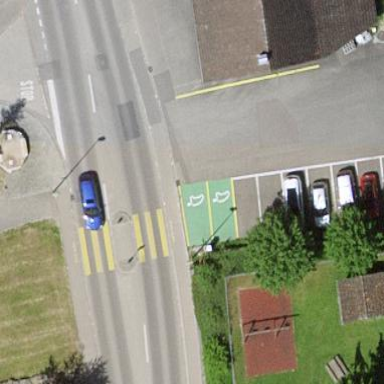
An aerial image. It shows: Parking area.